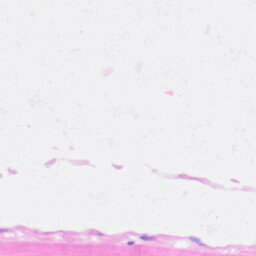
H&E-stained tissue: Heart